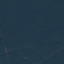
Label: Forest